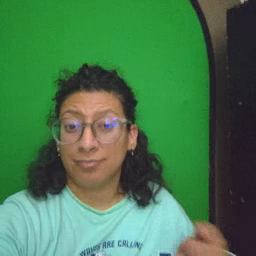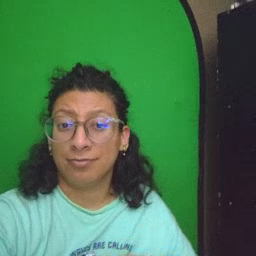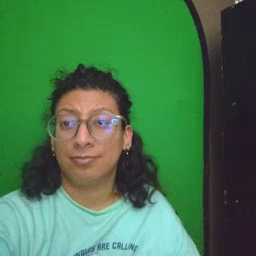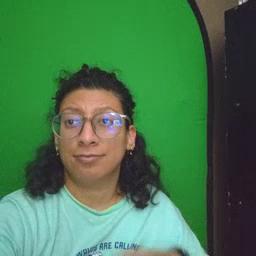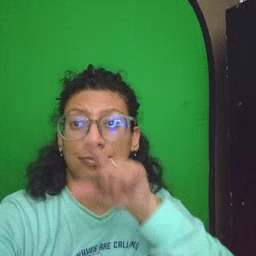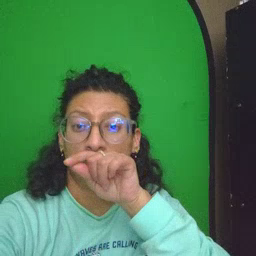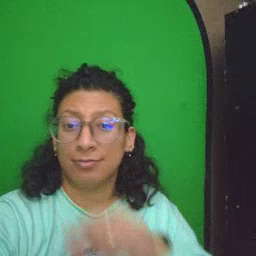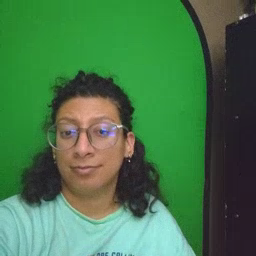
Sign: bird